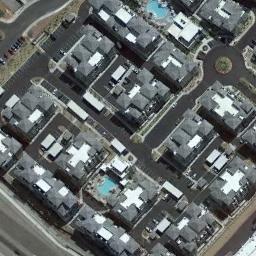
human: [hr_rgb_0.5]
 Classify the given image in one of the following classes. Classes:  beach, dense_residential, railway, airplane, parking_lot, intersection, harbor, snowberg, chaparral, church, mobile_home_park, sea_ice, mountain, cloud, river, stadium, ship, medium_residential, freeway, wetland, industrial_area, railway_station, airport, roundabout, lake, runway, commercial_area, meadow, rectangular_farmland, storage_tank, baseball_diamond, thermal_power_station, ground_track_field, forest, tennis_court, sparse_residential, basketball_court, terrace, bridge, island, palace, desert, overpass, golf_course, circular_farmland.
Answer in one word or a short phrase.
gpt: medium_residential